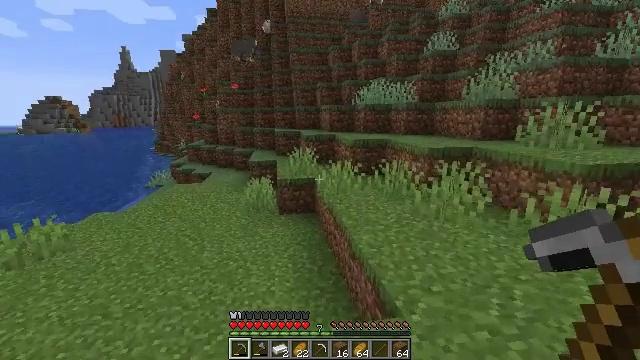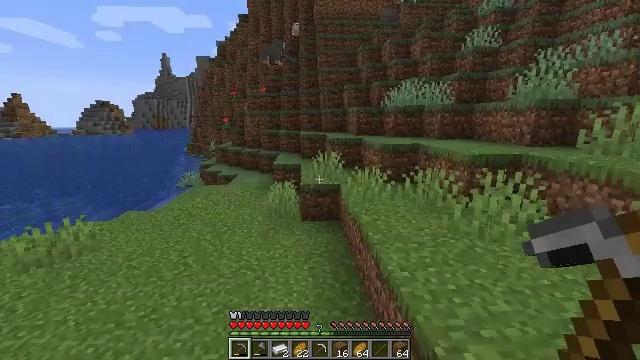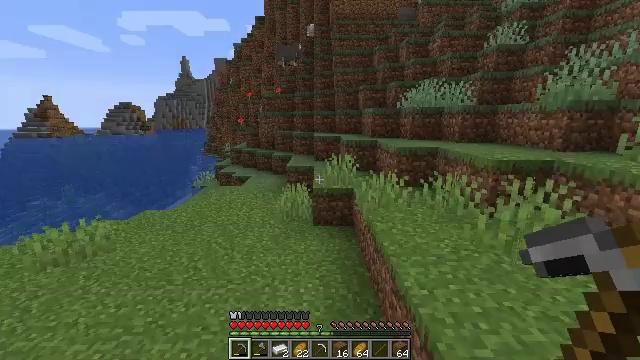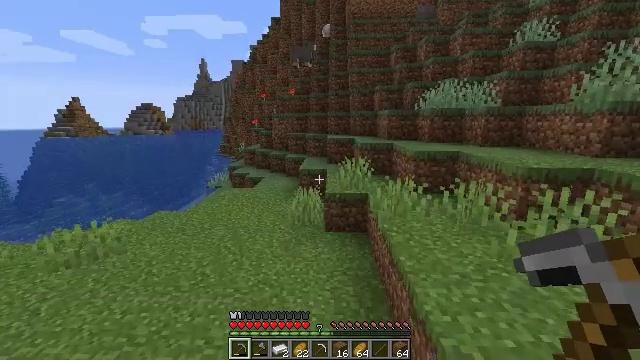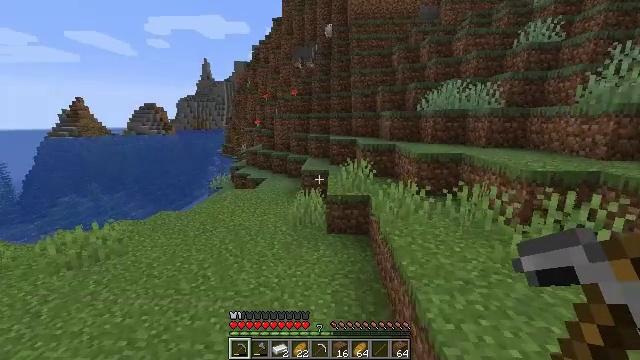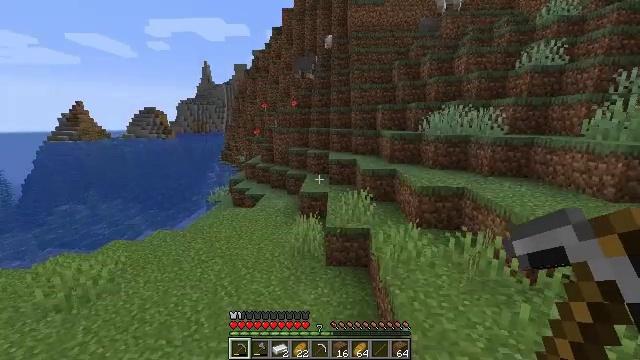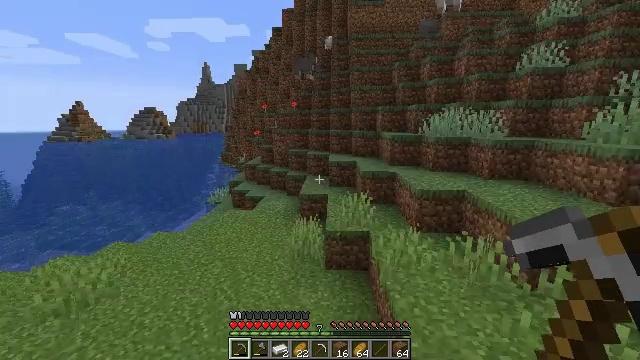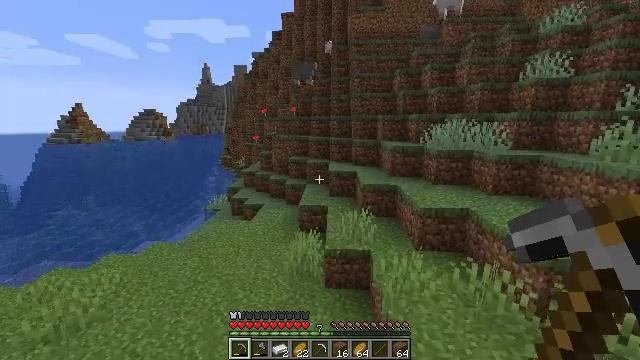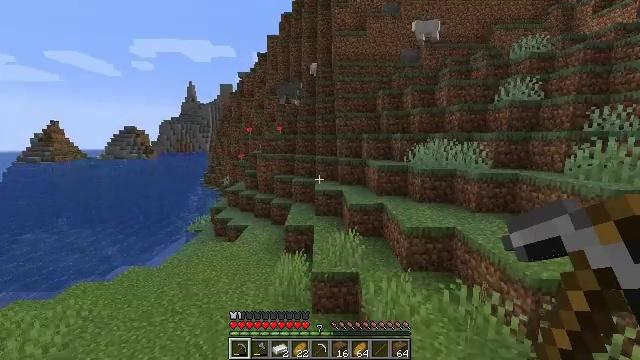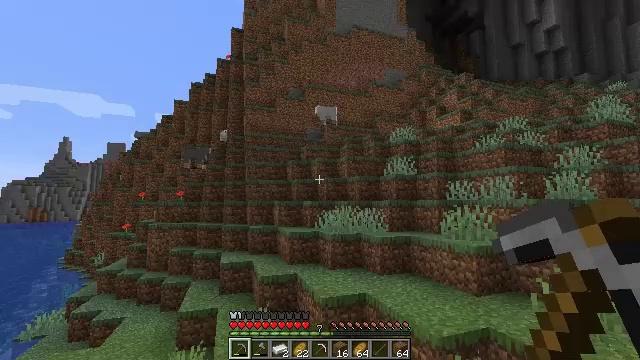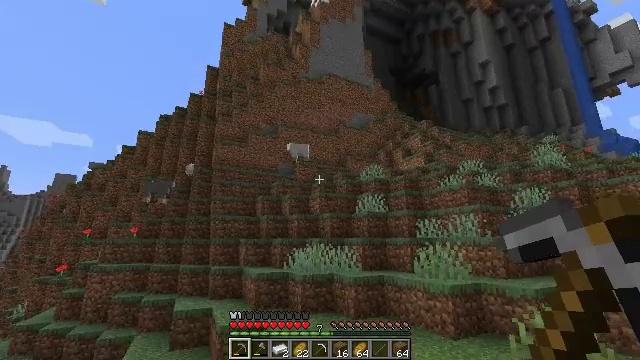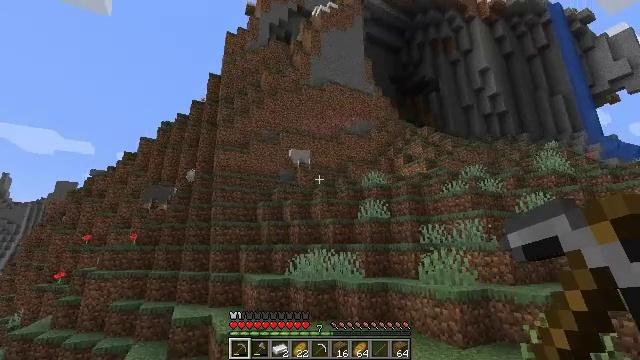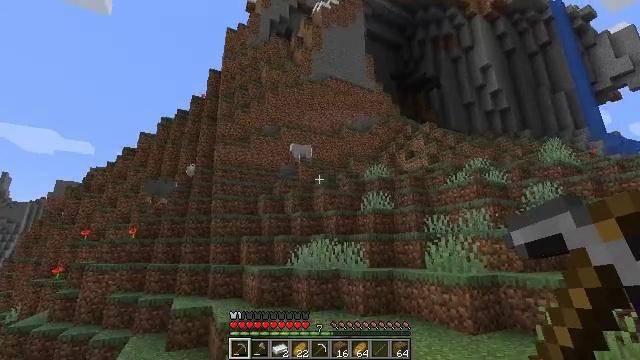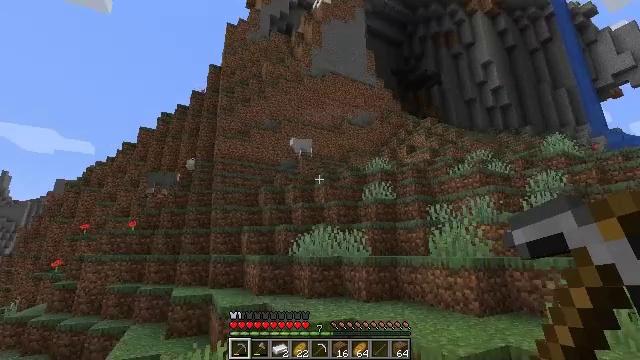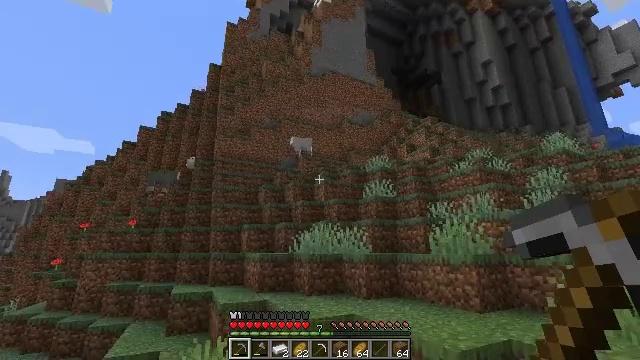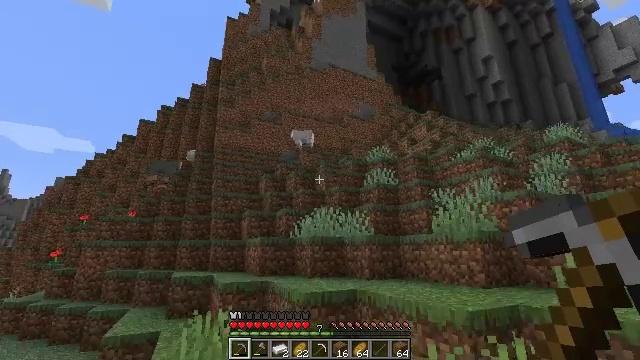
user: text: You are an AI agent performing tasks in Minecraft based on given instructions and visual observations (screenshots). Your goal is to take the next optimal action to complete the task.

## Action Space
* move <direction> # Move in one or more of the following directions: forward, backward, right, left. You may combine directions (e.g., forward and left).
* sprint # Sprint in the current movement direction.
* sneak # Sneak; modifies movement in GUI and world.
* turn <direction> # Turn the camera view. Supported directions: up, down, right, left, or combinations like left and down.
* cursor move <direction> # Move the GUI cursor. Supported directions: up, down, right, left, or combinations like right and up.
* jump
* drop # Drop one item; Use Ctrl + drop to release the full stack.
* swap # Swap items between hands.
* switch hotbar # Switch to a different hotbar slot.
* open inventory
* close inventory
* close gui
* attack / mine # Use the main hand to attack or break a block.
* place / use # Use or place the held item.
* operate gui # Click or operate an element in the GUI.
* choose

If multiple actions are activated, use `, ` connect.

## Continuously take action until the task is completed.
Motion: motion action
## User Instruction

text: Drop a fern.
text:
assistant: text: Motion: move forward, turn left
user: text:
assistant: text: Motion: move forward, turn left
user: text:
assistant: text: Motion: move forward, turn left
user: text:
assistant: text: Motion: move forward, jump
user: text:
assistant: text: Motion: move forward, jump
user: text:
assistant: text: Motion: move forward, jump
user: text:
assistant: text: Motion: move forward, jump
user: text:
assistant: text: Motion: move forward, turn right and up, jump
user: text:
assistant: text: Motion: move forward, turn right and up, jump
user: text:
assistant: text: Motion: move forward, turn right and up, jump
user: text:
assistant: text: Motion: move forward, turn up, jump
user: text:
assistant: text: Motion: move forward, jump
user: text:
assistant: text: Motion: move forward, jump
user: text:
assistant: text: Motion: move forward, jump
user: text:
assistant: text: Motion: move forward, jump
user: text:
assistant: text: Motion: move forward, jump
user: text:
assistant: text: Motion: move forward, jump
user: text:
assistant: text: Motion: move forward, jump
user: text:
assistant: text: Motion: move forward, jump
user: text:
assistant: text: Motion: move forward, jump
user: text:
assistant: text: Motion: move forward, jump
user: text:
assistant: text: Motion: move forward, jump
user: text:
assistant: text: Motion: move forward, jump
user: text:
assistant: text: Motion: move forward, jump
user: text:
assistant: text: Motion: move forward
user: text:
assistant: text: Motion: move forward
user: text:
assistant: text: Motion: move forward
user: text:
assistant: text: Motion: move forward, turn down
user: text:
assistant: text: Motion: move forward, jump
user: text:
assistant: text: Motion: move forward, jump